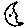
Label: moon